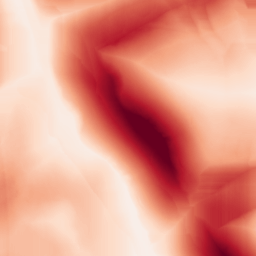
Category: morphological
Decomposition family: morphological_square
Decomposition parameters: operation: gradient
size: 50
Upsampling method: quintic
Upsampling parameters: scale: 2
Upsampling scale: 2